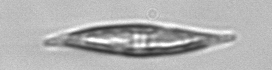
Label: Pleurosigma